Question: I'm getting this message after I press "run":
> Reported Phishing Website Ahead! Google Chrome has blocked access to
fiddle.jshell.net. This website has been reported as a phishing
website. Phishing websites are designed to trick you into disclosing
your login, password or other sensitive information by disguising
themselves as other websites you may trust. Learn more Go back
Advanced
Here's a screenshot :

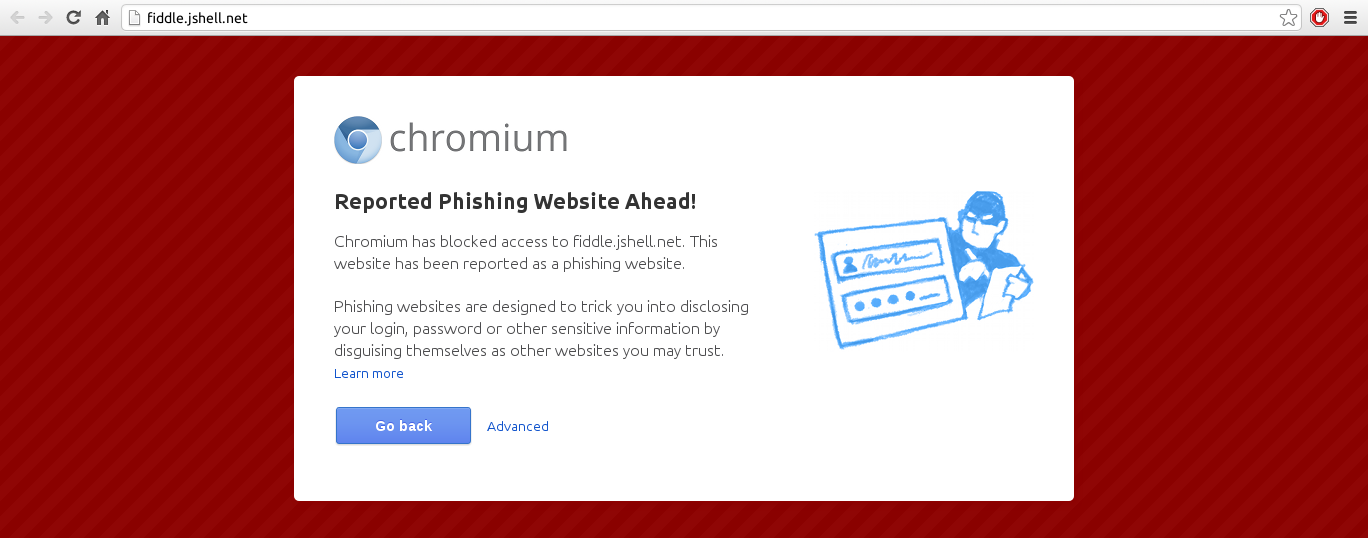
Answer: Here are some informations about fiddle.jshell.net:
<URL>
Also, here Google explains Google Chrome 17+ Speed and Security policies: <URL>
However, people can submit pishing websites that will be analized and tested.
Google's Diagnostic Webpage: <URL>
My suggestion is to upgrade your browser version even though Google says that it is